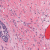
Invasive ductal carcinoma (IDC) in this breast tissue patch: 1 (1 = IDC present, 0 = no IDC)